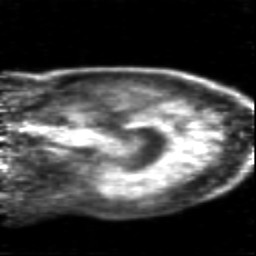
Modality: PET
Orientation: sagittal
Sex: female
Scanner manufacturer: siemens